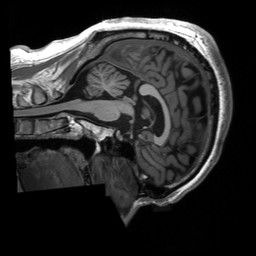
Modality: T1w
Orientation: sagittal
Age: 23
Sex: male
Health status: healthy
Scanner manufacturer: siemens
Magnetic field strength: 3 T
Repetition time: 2.53 s
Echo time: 0.00227 s